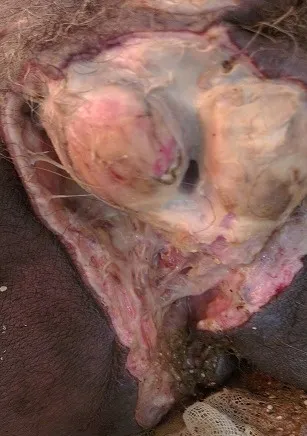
Fournier's gangrene.
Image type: medical_photograph (other_medical_photograph)